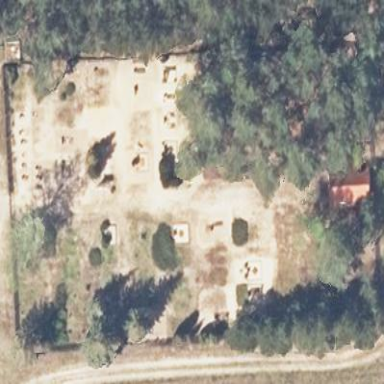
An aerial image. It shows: Cemetery.